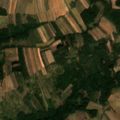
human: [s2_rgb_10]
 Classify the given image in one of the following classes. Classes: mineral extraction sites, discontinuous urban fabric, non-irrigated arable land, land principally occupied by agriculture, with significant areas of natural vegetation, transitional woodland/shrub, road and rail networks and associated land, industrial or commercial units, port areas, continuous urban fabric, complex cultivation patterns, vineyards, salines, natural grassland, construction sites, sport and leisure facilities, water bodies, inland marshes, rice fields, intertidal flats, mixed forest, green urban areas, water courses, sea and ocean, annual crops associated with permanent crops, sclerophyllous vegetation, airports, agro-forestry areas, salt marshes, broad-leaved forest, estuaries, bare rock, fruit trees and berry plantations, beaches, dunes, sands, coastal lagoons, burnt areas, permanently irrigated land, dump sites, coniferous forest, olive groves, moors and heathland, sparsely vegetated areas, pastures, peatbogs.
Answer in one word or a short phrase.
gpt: non-irrigated arable land, complex cultivation patterns, land principally occupied by agriculture, with significant areas of natural vegetation, broad-leaved forest